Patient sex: M
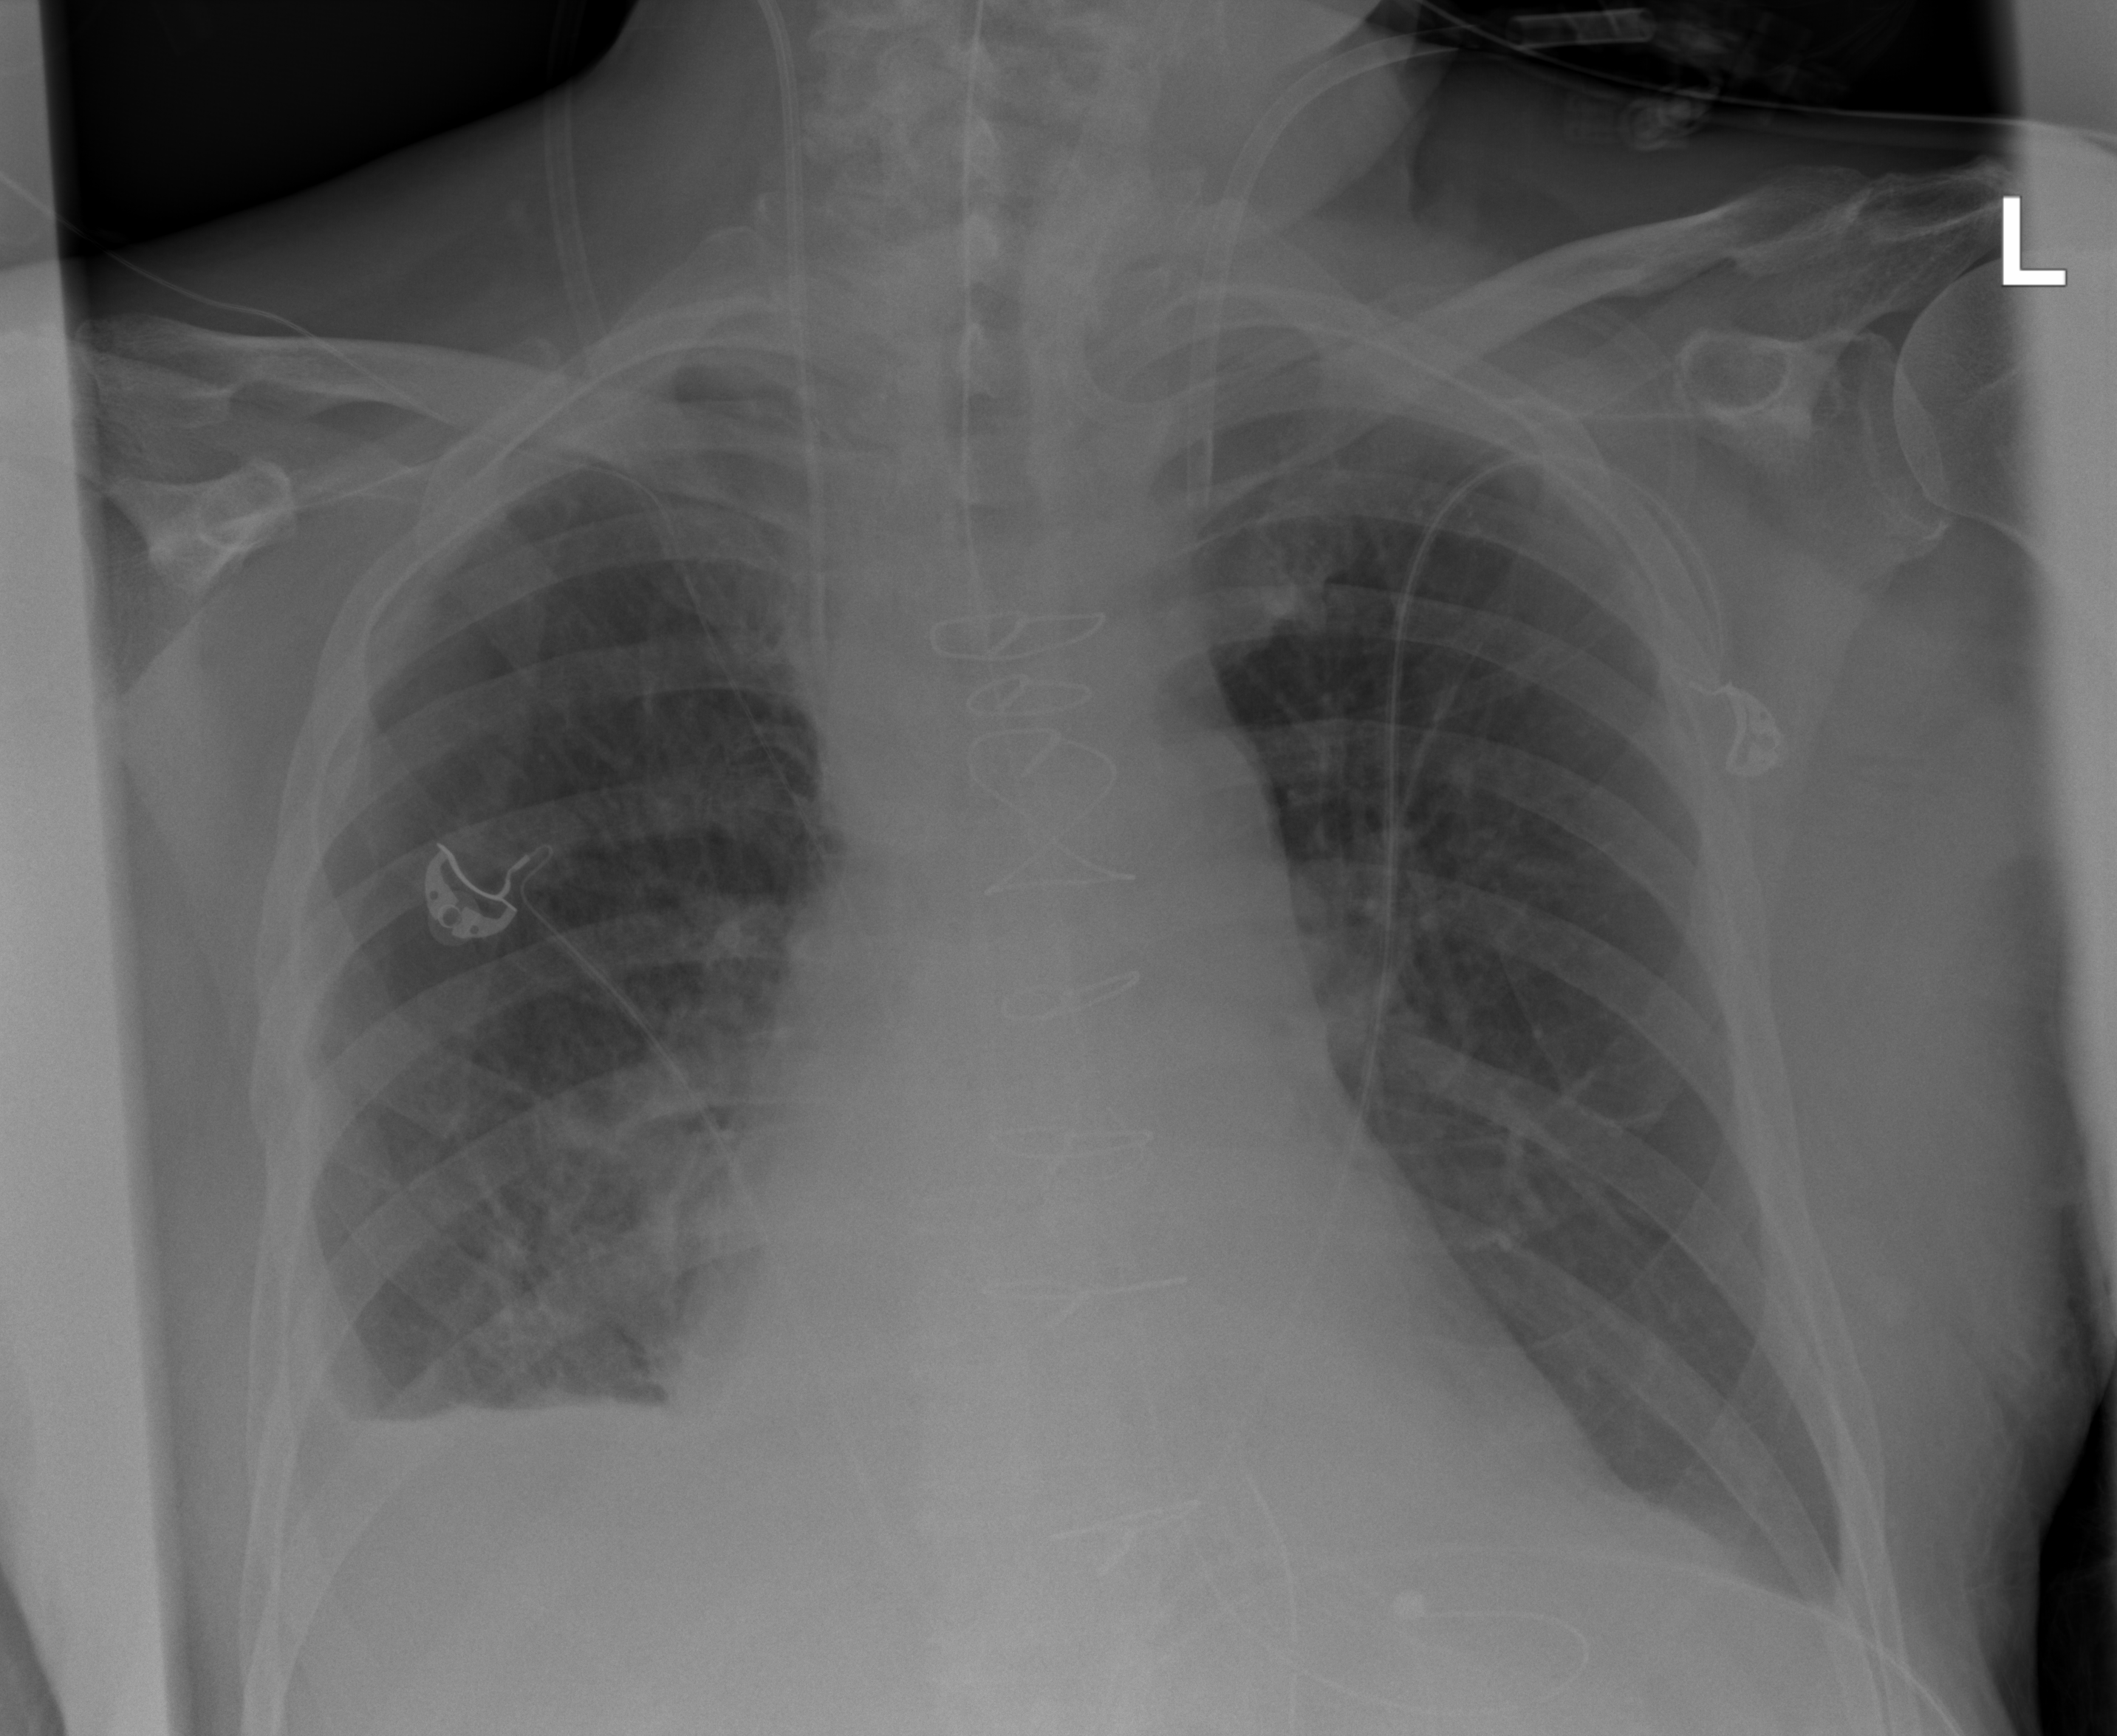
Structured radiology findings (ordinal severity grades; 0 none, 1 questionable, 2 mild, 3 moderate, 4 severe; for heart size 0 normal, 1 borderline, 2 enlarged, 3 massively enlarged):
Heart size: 2
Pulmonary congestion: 2
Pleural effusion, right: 2
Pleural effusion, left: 1
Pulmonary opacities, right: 2
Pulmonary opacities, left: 0
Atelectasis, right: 2
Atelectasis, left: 2